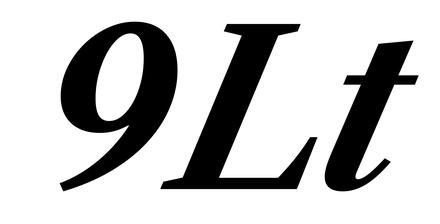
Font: LibreCaslonText-Italic_Bold_Italic